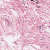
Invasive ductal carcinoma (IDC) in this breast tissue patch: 0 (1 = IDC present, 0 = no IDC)